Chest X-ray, AP view. Patient: 34 years old, sex M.
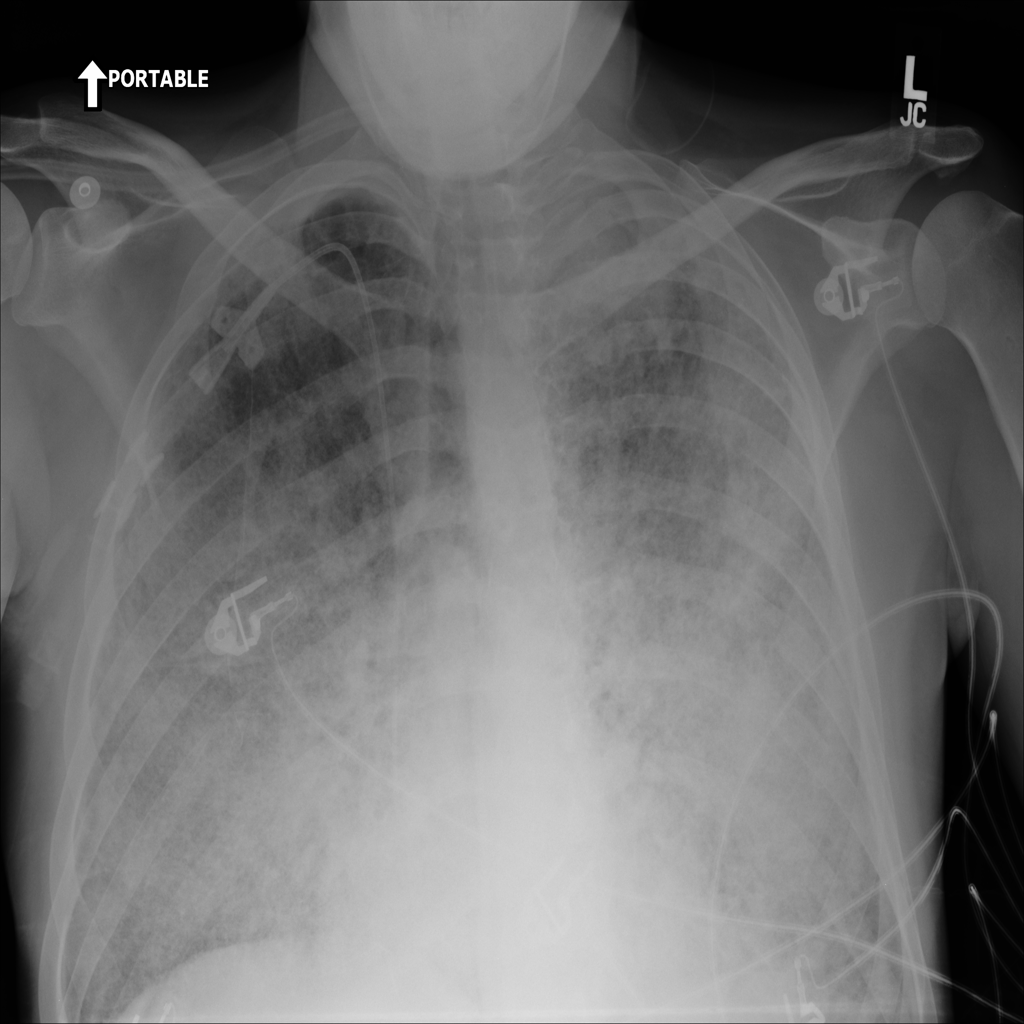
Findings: Infiltration